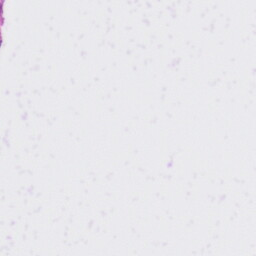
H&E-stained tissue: Liver